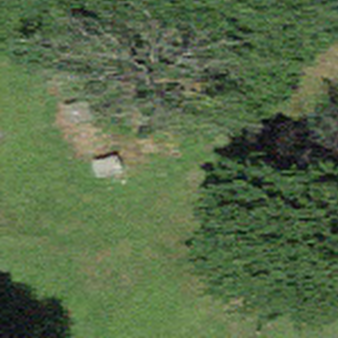
Label: other